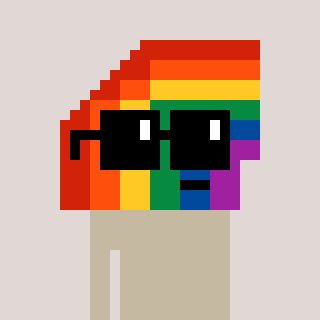
a pixel art character with square black sunglasses, a rainbow-shaped head and a redpinkish-colored body on a warm background